Question: I am accessing an API from TheMovieDB and retrieving a JSON, containing the information as such:

I want to deserialize this JSON into a collection of models. I have a model for an instance of a TV show defined like this:
'''
class SeriesModel : BindableBase
{
public SeriesModel(){}
#region Properties
private string _backdropPath;
public string Backdrop_Path
{
get { return _backdropPath; }
set { this.SetProperty(ref this._backdropPath, value); }
}
private string _firstAirDate;
public string First_Air_Date
{
get { return _firstAirDate; }
set { this.SetProperty(ref this._firstAirDate, value); }
}
private int[] _genreIDs;
public int[] Genre_IDs
{
get { return _genreIDs; }
set { this.SetProperty(ref this._genreIDs, value); }
}
private int _id;
public int ID
{
get { return _id; }
set { this.SetProperty(ref this._id, value); }
}
private string _originalLanguage;
public string OriginalLanguage
{
get { return _originalLanguage; }
set { this.SetProperty(ref this._originalLanguage, value); }
}
private string _originalName;
public string Original_Name
{
get { return _originalName; }
set { this.SetProperty(ref this._originalName, value); }
}
private string _overview;
public string Overview
{
get { return _overview; }
set { this.SetProperty(ref this._overview, value); }
}
private string _originCountry;
public string Origin_Country
{
get { return _originCountry; }
set { this.SetProperty(ref this._originCountry, value); }
}
private string _posterPath;
public string Poster_Path
{
get { return _posterPath; }
set { this.SetProperty(ref this._posterPath, value); }
}
private string _popularity;
public string Popularity
{
get { return _popularity; }
set { this.SetProperty(ref this._popularity, value); }
}
private string _name;
public string Name
{
get { return _name; }
set { this.SetProperty(ref this._name, value); }
}
private string _voteAverage;
public string Vote_Average
{
get { return _voteAverage; }
set { this.SetProperty(ref this._voteAverage, value); }
}
private int _voteCount;
public int Vote_Count
{
get { return _voteCount; }
set { this.SetProperty(ref this._voteCount, value); }
}
#endregion
}
'''
I'm using Newtonsoft JSON to deserialize it with the following code:
'''
public async static void GetPopularSeriesCollection()
{
ObservableCollection<SeriesModel> seriesCollection = new ObservableCollection<SeriesModel>();
var popularJson = await ApiHandler.GetPopularSeriesJSON();
seriesCollection = JsonConvert.DeserializeObject<ObservableCollection<SeriesModel>>(popularJson);
}
'''
The second line is calling the following method which returns the json string displayed in the image above:
'''
const string apiKey = "hidden";
static readonly Uri baseAddress = new Uri("http://api.themoviedb.org/3/");
static readonly HttpClient httpClient = new HttpClient { BaseAddress = baseAddress };
public static async Task<string> GetPopularSeriesJSON()
{
using (httpClient)
{
httpClient.DefaultRequestHeaders.TryAddWithoutValidation("accept", "application/json");
using (var response = await httpClient.GetAsync("tv/popular?api_key=" + apiKey))
return await response.Content.ReadAsStringAsync();
}
}
'''
I'm getting the following error on the line JsonConvert.DeserializeObject<...
> Additional information: Cannot deserialize the current JSON object
(e.g. {"name":"value"}) into type
'System.Collections.ObjectModel.ObservableCollection'1[ProjectSirV.Models.SeriesModel]'
because the type requires a JSON array (e.g. [1,2,3]) to deserialize
correctly.
To fix this error either change the JSON to a JSON array (e.g.
[1,2,3]) or change the deserialized type so that it is a normal .NET
type (e.g. not a primitive type like integer, not a collection type
like an array or List) that can be deserialized from a JSON object.
JsonObjectAttribute can also be added to the type to force it to
deserialize from a JSON object.
This is pretty much the first time I'm messing around with JSON API's, and I'm not entirely sure if what I'm doing is right at all. Any help is greatly appreciated.
Edit: The raw JSON string as requested
'''
{"page":1,"results":[{"backdrop_path":"/98MkbBwdbw9xfmxJlYlBWqu6xZZ.jpg","first_air_date":"2015-06-14","genre_ids":[18,878],"id":62822,"original_language":"en","original_name":"Humans","overview":"In a parallel present where the latest must-have gadget for any busy family is a 'Synth' - a highly-developed robotic servant that's so similar to a real human it's transforming the way we live.","origin_country":["GB","US"],"poster_path":"/gJCyS65ieDT827F2NR9Nx9ZLuw5.jpg","popularity":34.850585,"name":"Humans","vote_average":9.4,"vote_count":6},{"backdrop_path":"/aKz3lXU71wqdslC1IYRC3yHD6yw.jpg","first_air_date":"2011-04-17","genre_ids":[10765,18],"id":1399,"original_language":"en","original_name":"Game of Thrones","overview":"Seven noble families fight for control of the mythical land of Westeros. Friction between the houses leads to full-scale war. All while a very ancient evil awakens in the farthest north. Amidst the war, a neglected military order of misfits, the Night's Watch, is all that stands between the realms of men and icy horrors beyond.
","origin_country":["US"],"poster_path":"/jIhL6mlT7AblhbHJgEoiBIOUVl1.jpg","popularity":28.002963,"name":"Game of Thrones","vote_average":9.0,"vote_count":285},{"backdrop_path":"/nGsNruW3W27V6r4gkyc3iiEGsKR.jpg","first_air_date":"2007-09-24","genre_ids":[35],"id":1418,"original_language":null,"original_name":"The Big Bang Theory","overview":"The Big Bang Theory is centered on five characters living in Pasadena, California: roommates Leonard Hofstadter and Sheldon Cooper; Penny, a waitress and aspiring actress who lives across the hall; and Leonard and Sheldon's equally geeky and socially awkward friends and co-workers, mechanical engineer Howard Wolowitz and astrophysicist Raj Koothrappali. The geekiness and intellect of the four guys is contrasted for comic effect with Penny's social skills and common sense.","origin_country":["US"],"poster_path":"/wQoosZYg9FqPrmI4zeCLRdEbqAB.jpg","popularity":20.511501,"name":"The Big Bang Theory","vote_average":8.0,"vote_count":191},{"backdrop_path":"/qDEIZWnyRxWTB9zCjyyj4mbURVp.jpg","first_air_date":"2014-01-12","genre_ids":[18],"id":46648,"original_language":null,"original_name":"True Detective","overview":"An American anthology police detective series utilizing multiple timelines in which investigations seem to unearth personal and professional secrets of those involved, both within or outside the law.","origin_country":["US"],"poster_path":"/yCw88GhkkV5UDDAQJOJ6kQSdvQY.jpg","popularity":19.251679,"name":"True Detective","vote_average":8.6,"vote_count":95},{"backdrop_path":"/ggWL016MsLIFAXq6q5wFQ85SKpe.jpg","first_air_date":"2015-06-30","genre_ids":[80,27,9648],"id":62823,"original_language":"en","original_name":"Scream","overview":"What starts as a YouTube video going viral, soon leads to problems for the teenagers of Lakewood and serves as the catalyst for a murder that opens up a window to the town's troubled past. Everyone has secrets. Everyone tells lies. Everyone is fair game.","origin_country":["US"],"poster_path":"/nPMlfwYoEBXku0jFnWlQI05exZL.jpg","popularity":19.567071,"name":"Scream","vote_average":8.0,"vote_count":1},{"backdrop_path":"/tPwpc9Uo1Fly50urDxfGWWk7H77.jpg","first_air_date":"2005-03-26","genre_ids":[28,12,18,878],"id":57243,"original_language":"en","original_name":"Doctor Who","overview":"The Doctor looks and seems human. He's handsome, witty, and could be mistaken for just another man in the street. But he is a Time Lord: a 900 year old alien with 2 hearts, part of a gifted civilization who mastered time travel. The Doctor saves planets for a living - more of a hobby actually, and he's very, very good at it. He's saved us from alien menaces and evil from before time began - but just who is he?","origin_country":["GB"],"poster_path":"/igDhbYQTvact1SbNDbzoeiFBGda.jpg","popularity":17.276125,"name":"Doctor Who","vote_average":8.4,"vote_count":80},{"backdrop_path":"/sCx2r2bw49OqxnjWaU9DsPwdR0C.jpg","first_air_date":"1994-09-22","genre_ids":[35],"id":1668,"original_language":"en","original_name":"Friends","overview":"Friends is an American sitcom created by David Crane and Marta Kauffman, which aired on NBC from September 22, 1994 to May 6, 2004. The series revolves around a group of friends in the New York City borough of Manhattan. The series was produced by Bright/Kauffman/Crane Productions, in association with Warner Bros. Television. The original executive producers were Crane, Kauffman, and Kevin S. Bright, with numerous others being promoted in later seasons.
Kauffman and Crane began developing Friends under the title Insomnia Cafe in November/December 1993. They presented the idea to Bright, with whom they had previously worked, and together they pitched a seven-page treatment of the series to NBC. After several script rewrites and changes, including a second title change to Friends Like Us, the series was finally named Friends and premiered on NBC's coveted Thursday 8:30 pm timeslot. Filming for the series took place at Warner Bros. Studios in Burbank, California in front of a live studio audience. The series finale, airing on May 6, 2004, was watched by 52.5 million American viewers, making it the fourth most watched series finale in television history and the most watched episode of the decade.","origin_country":["US"],"poster_path":"/7buCWBTpiPrCF5Lt023dSC60rgS.jpg","popularity":16.095621,"name":"Friends","vote_average":8.0,"vote_count":90},{"backdrop_path":"/rKuw94LmTWtCHC9Lm5LeiorGr9d.jpg","first_air_date":"2011-06-05","genre_ids":[10759,9648,10765,18],"id":34524,"original_language":"en","original_name":"Teen Wolf","overview":"Scott McCall, a high school student living in the town of Beacon Hills has his life drastically changed when he's bitten by a werewolf, becoming one himself. He must henceforth learn to balance his problematic new identity with his day-to-day teenage life. The following characters are instrumental to his struggle: Stiles, his best friend; Allison, his love interest who comes from a family of werewolf hunters; and Derek, a mysterious werewolf with a dark past. Throughout the series, he strives to keep his loved ones safe while maintaining normal relationships with them.","origin_country":["US"],"poster_path":"/wvU3ki9Qp7amrgX4PIYeo4YiX2O.jpg","popularity":15.945563,"name":"Teen Wolf","vote_average":7.6,"vote_count":31},{"backdrop_path":"/2MOwrNrqFbWRWIOVevQE16lzEkB.jpg","first_air_date":"2015-06-30","genre_ids":[18,53],"id":62517,"original_language":"en","original_name":"Zoo","overview":"Set amidst a wave of violent animal attacks sweeping across the planet, a young renegade scientist is thrust into a race to unlock the mystery behind this pandemic before time runs out for animals and humans alike.","origin_country":["US"],"poster_path":"/8blVYBMPzLDEIeWNGFbhofL9muj.jpg","popularity":14.718462,"name":"Zoo","vote_average":8.0,"vote_count":1},{"backdrop_path":"/kohPYEYHuQLWX3gjchmrWWOEycD.jpg","first_air_date":"2015-06-12","genre_ids":[878],"id":62425,"original_language":"en","original_name":"Dark Matter","overview":"The six-person crew of a derelict spaceship awakens from stasis in the farthest reaches of space. Their memories wiped clean, they have no recollection of who they are or how they got on board. The only clue to their identities is a cargo bay full of weaponry and a destination: a remote mining colony that is about to become a war zone. With no idea whose side they are on, they face a deadly decision. Will these amnesiacs turn their backs on history, or will their pasts catch up with them?","origin_country":["CA"],"poster_path":"/iDSXueb3hjerXMq5w92rBP16LWY.jpg","popularity":14.599907,"name":"Dark Matter","vote_average":6.5,"vote_count":8},{"backdrop_path":"/mmxxEpTqVdwBlu5Pii7tbedBkPC.jpg","first_air_date":"2014-10-07","genre_ids":[28,12,18,878],"id":60735,"original_language":"en","original_name":"The Flash","overview":"After a particle accelerator causes a freak storm, CSI Investigator Barry Allen is struck by lightning and falls into a coma. Months later he awakens with the power of super speed, granting him the ability to move through Central City like an unseen guardian angel. Though initially excited by his newfound powers, Barry is shocked to discover he is not the only "meta-human" who was created in the wake of the accelerator explosion -- and not everyone is using their new powers for good. Barry partners with S.T.A.R. Labs and dedicates his life to protect the innocent. For now, only a few close friends and associates know that Barry is literally the fastest man alive, but it won't be long before the world learns what Barry Allen has become...The Flash.","origin_country":["US"],"poster_path":"/9ZuWc3wWPDvWWterM0DlQxjhCBR.jpg","popularity":14.526461,"name":"The Flash","vote_average":8.1,"vote_count":83},{"backdrop_path":"/wfe7Xf7tc0zmnkoNyN3xor0xR8m.jpg","first_air_date":"2005-09-19","genre_ids":[35],"id":1100,"original_language":"en","original_name":"How I Met Your Mother","overview":"How I Met Your Mother is an American sitcom that premiered on CBS on September 19, 2005. The 2013-14 season will be the show's ninth and final season. The series follows the main character, Ted Mosby, and his group of friends in Manhattan. As a framing device, Ted, in the year 2030, recounts to his son and daughter the events that led to his meeting their mother.","origin_country":["US"],"poster_path":"/izncB6dCLV7LBQ5MsOPyMx9mUDa.jpg","popularity":14.508464,"name":"How I Met Your Mother","vote_average":7.9,"vote_count":93},{"backdrop_path":"/lnnrirKFGwFW18GiH3AmuYy40cz.jpg","first_air_date":"1989-12-16","genre_ids":[16,35,10751],"id":456,"original_language":"en","original_name":"The Simpsons","overview":"The Simpsons is an American animated sitcom created by Matt Groening for the Fox Broadcasting Company. The series is a satirical parody of a middle class American lifestyle epitomized by its family of the same name, which consists of Homer, Marge, Bart, Lisa, and Maggie. The show is set in the fictional town of Springfield and parodies American culture, society, television, and many aspects of the human condition.","origin_country":["US"],"poster_path":"/yTZQkSsxUFJZJe67IenRM0AEklc.jpg","popularity":13.027592,"name":"The Simpsons","vote_average":8.6,"vote_count":98},{"backdrop_path":"/trypBo0ldWAZ4ULeQDjkzzW7To3.jpg","first_air_date":"2010-06-08","genre_ids":[9648,18],"id":31917,"original_language":"en","original_name":"Pretty Little Liars","overview":"Based on the Pretty Little Liars series of young adult novels by Sara Shepard, the series follows the lives of four girls -- Spencer, Hanna, Aria, and Emily -- whose clique falls apart after the disappearance of their queen bee, Alison. One year later, they begin receiving messages from someone using the name "A" who threatens to expose their secrets -- including long-hidden ones they thought only Alison knew. ","origin_country":["US"],"poster_path":"/2rOLNdUPahiAq6VuoA1I6sA45cs.jpg","popularity":13.890999,"name":"Pretty Little Liars","vote_average":6.8,"vote_count":27},{"backdrop_path":"/tacmO3UpPX26bb1EQz8c11lQezR.jpg","first_air_date":"2015-06-16","genre_ids":[35],"id":62771,"original_language":"en","original_name":"Clipped","overview":"Clipped centers on a group of barbershop coworkers who all went to high school together but ran in very different crowds. Now they find themselves working together at Buzzy's, a barbershop in Charlestown, Massachusetts.","origin_country":["US"],"poster_path":"/a7Tp2hVM3aMINT9L5blINV6AweY.jpg","popularity":13.621536,"name":"Clipped","vote_average":2.8,"vote_count":3},{"backdrop_path":"/ji6ehQWPo00KScXhdmub8wQA6H.jpg","first_air_date":"2005-09-13","genre_ids":[18,9648,10765],"id":1622,"original_language":"en","original_name":"Supernatural","overview":"When they were boys, Sam and Dean Winchester lost their mother to a mysterious and demonic supernatural force. Subsequently, their father raised them to be soldiers. He taught them about the paranormal evil that lives in the dark corners and on the back roads of America ... and he taught them how to kill it. Now, the Winchester brothers crisscross the country in their '67 Chevy Impala, battling every kind of supernatural threat they encounter along the way. ","origin_country":["US"],"poster_path":"/3iFm6Kz7iYoFaEcj4fLyZHAmTQA.jpg","popularity":12.408955,"name":"Supernatural","vote_average":8.1,"vote_count":65},{"backdrop_path":"/zYFQM9G5j9cRsMNMuZAX64nmUMf.jpg","first_air_date":"2010-10-31","genre_ids":[18,27,53],"id":1402,"original_language":"en","original_name":"The Walking Dead","overview":"The Walking Dead is an American horror drama television series developed by Frank Darabont. It is based on the comic book series of the same name by Robert Kirkman, Tony Moore, and Charlie Adlard. The series stars Andrew Lincoln as sheriff's deputy Rick Grimes, who awakens from a coma to find a post-apocalyptic world dominated by flesh-eating zombies. He sets out to find his family and encounters many other survivors along the way.","origin_country":["US"],"poster_path":"/vxuoMW6YBt6UsxvMfRNwRl9LtWS.jpg","popularity":12.185327,"name":"The Walking Dead","vote_average":7.9,"vote_count":167},{"backdrop_path":"/eSzpy96DwBujGFj0xMbXBcGcfxX.jpg","first_air_date":"2008-01-19","genre_ids":[18],"id":1396,"original_language":null,"original_name":"Breaking Bad","overview":"Breaking Bad is an American crime drama television series created and produced by Vince Gilligan. Set and produced in Albuquerque, New Mexico, Breaking Bad is the story of Walter White, a struggling high school chemistry teacher who is diagnosed with inoperable lung cancer at the beginning of the series. He turns to a life of crime, producing and selling methamphetamine, in order to secure his family's financial future before he dies, teaming with his former student, Jesse Pinkman. Heavily serialized, the series is known for positioning its characters in seemingly inextricable corners and has been labeled a contemporary western by its creator.","origin_country":["US"],"poster_path":"/4yMXf3DW6oCL0lVPZaZM2GypgwE.jpg","popularity":11.959898,"name":"Breaking Bad","vote_average":8.9,"vote_count":254},{"backdrop_path":"/9OEWK8nMTFmqQwAFpFyn7snIGP8.jpg","first_air_date":"2015-05-27","genre_ids":[18,80],"id":62560,"original_language":"en","original_name":"Mr. Robot","overview":"A contemporary and culturally resonant drama about a young programmer, Elliot, who suffers from a debilitating anti-social disorder and decides that he can only connect to people by hacking them. He wields his skills as a weapon to protect the people that he cares about. Elliot will find himself in the intersection between a cybersecurity firm he works for and the underworld organizations that are recruiting him to bring down corporate America.","origin_country":["US"],"poster_path":"/aubGV7NnVPjmX0XuXpHRlA1i5qF.jpg","popularity":12.787437,"name":"Mr. Robot","vote_average":7.8,"vote_count":8},{"backdrop_path":"/g3Cke7hDiIq80HFv6agwxTx8AfT.jpg","first_air_date":"2009-09-23","genre_ids":[35,10751],"id":1421,"original_language":null,"original_name":"Modern Family","overview":"Modern Family is an American comedy series which debuted on ABC on September 23, 2009. Presented in mockumentary style, the fictional characters frequently talk directly into the camera. The program tells of Jay Pritchett, his second wife, their infant son and his stepson, and his two children and their families. Christopher Lloyd and Steven Levitan conceived the series while sharing stories of their own "modern families".","origin_country":["US"],"poster_path":"/vmokjFmPtDZySnNTQd6uqYcTjNF.jpg","popularity":11.451724,"name":"Modern Family","vote_average":8.3,"vote_count":55}],"total_pages":3093,"total_results":61856}
'''
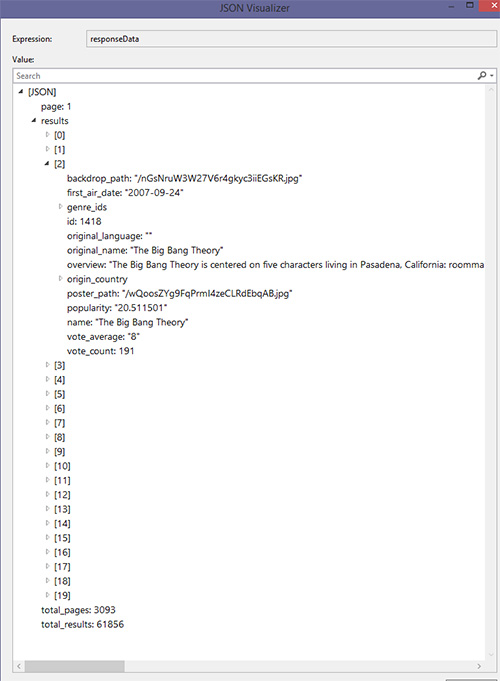
Answer: The collection you want to deserialize is not at the root level, it's within the "results" property:
'''
seriesCollection = JObject.Parse(popularJson)["results"]
.ToObject<ObservableCollection<SeriesModel>>();
'''